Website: apple-inc
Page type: review-order
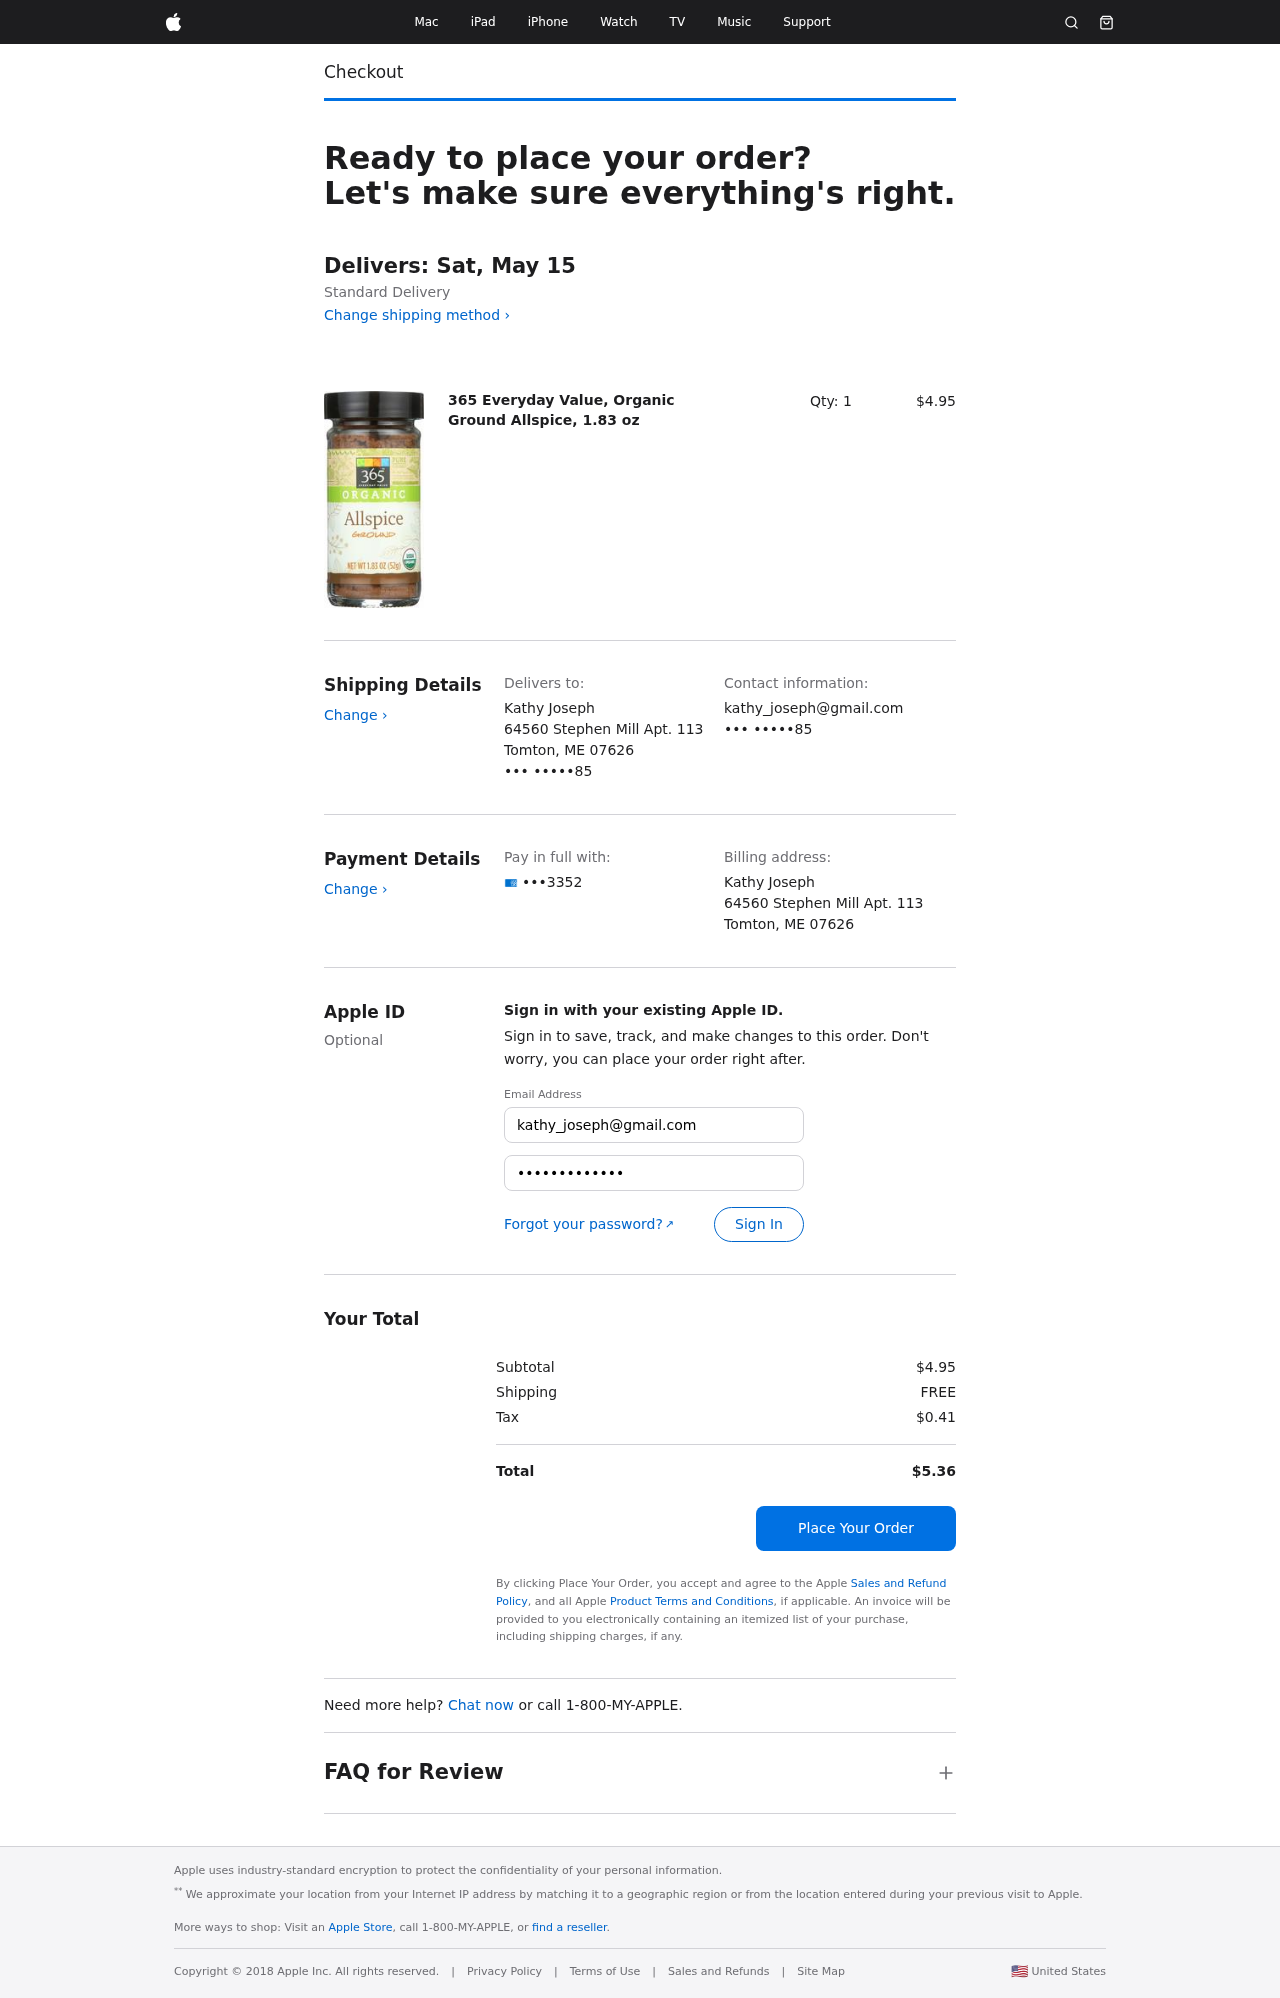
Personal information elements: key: PII_CARD_LAST4
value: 3352
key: PII_CITY_STATE_ZIP
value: Tomton, ME 07626
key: PII_EMAIL3
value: kathy_joseph@gmail.com
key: PII_FULLNAME
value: Kathy Joseph
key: PII_PHONE_SUFFIX
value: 85
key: PII_STREET
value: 64560 Stephen Mill Apt. 113
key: PII_EMAIL2
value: kathy_joseph@gmail.com
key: PII_PHONE_SUFFIX2
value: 85
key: PII_FULLNAME2
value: Kathy Joseph
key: PII_STREET2
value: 64560 Stephen Mill Apt. 113
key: PII_CITY_STATE_ZIP2
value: Tomton, ME 07626
Product elements: key: PRODUCT1_NAME
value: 365 Everyday Value, Organic Ground Allspice, 1.83 oz
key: PRODUCT1_PRICE
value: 4.95
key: PRODUCT1_QUANTITY
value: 1
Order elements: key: ORDER_DELIVERY_DATE
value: Delivers: Sat, May 15
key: ORDER_SUBTOTAL
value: $4.95
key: ORDER_SHIPPING_COST
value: FREE
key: ORDER_TAX
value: $0.41
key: ORDER_TOTAL
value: $5.36